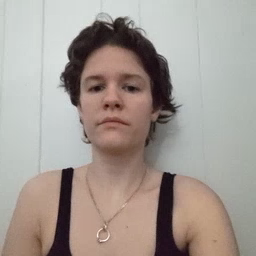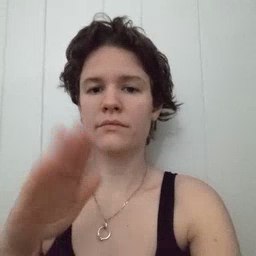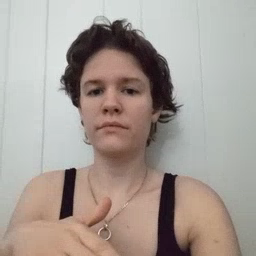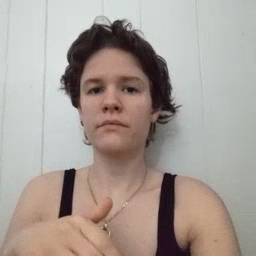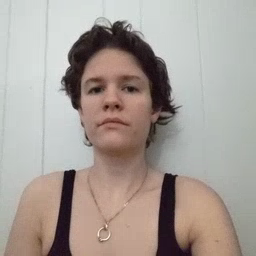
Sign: on